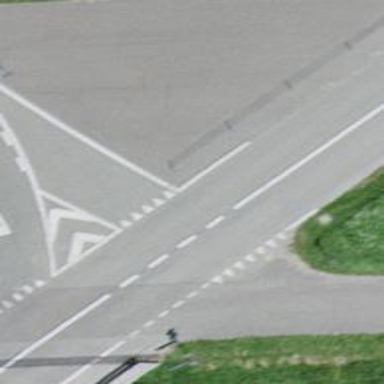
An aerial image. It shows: Road with "give way" sign.